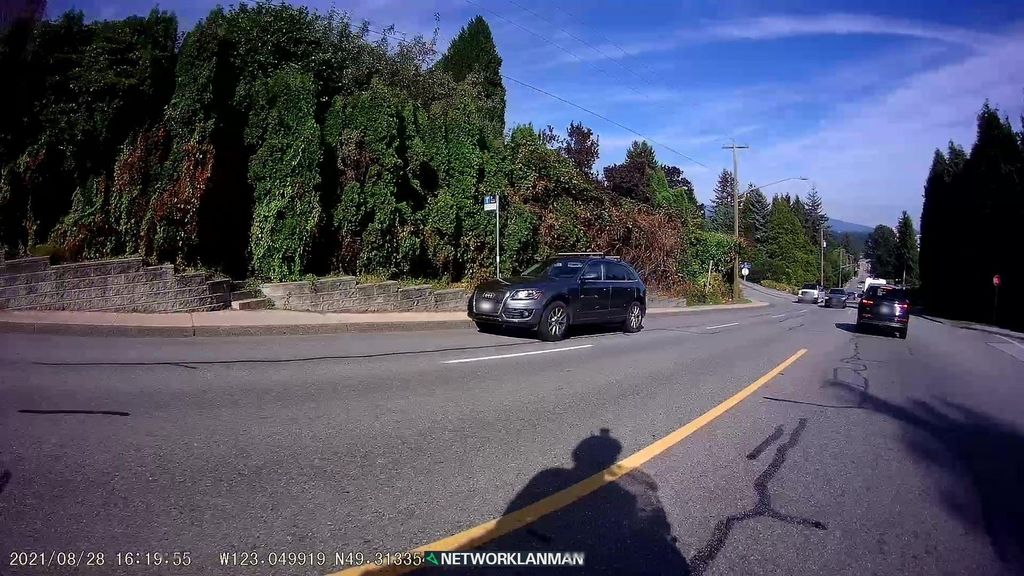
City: vancouver